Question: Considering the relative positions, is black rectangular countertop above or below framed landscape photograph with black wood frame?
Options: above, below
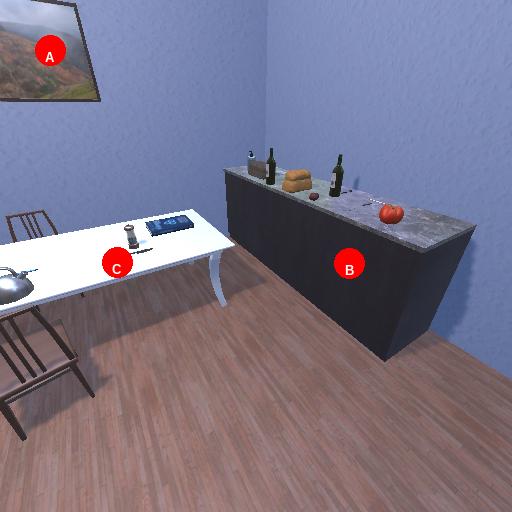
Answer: above